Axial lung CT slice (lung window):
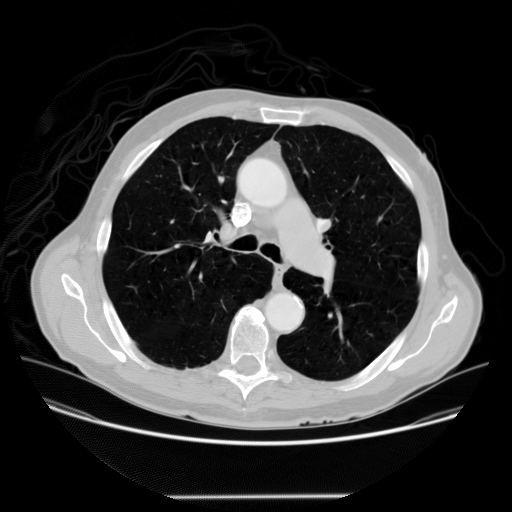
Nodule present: no